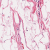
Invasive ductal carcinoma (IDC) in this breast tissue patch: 0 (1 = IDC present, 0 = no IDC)